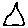
Label: triangle